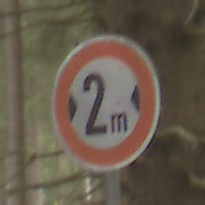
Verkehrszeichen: TatsaechlicheBreite2
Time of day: MorningAfternoon
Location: Outdoor (Nature)
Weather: Overcast
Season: Winter
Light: Natural